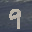
Label: 9